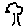
Label: tree